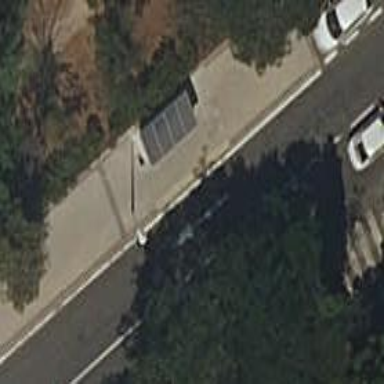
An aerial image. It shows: Bus stop with platform for public transport.